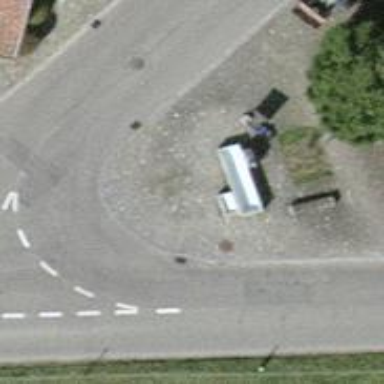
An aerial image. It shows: Drinking water fountain for people to hydrate.